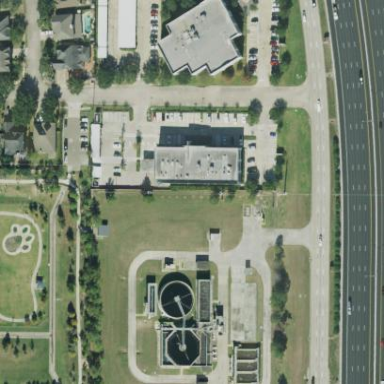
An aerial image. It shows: Man-made water works facility.